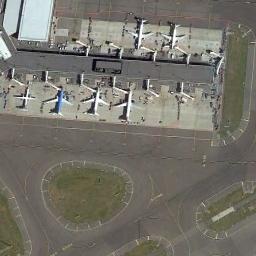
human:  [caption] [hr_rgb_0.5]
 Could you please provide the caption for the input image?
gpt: There are many airplanes parked beside the airport by the runway .